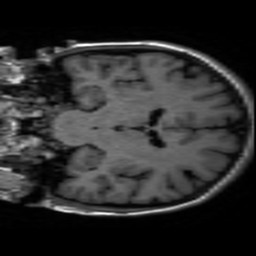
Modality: inplaneT1
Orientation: coronal
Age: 21
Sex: female
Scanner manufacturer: ge
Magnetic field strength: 3 T
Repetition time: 2.499 s
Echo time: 0.02513 s